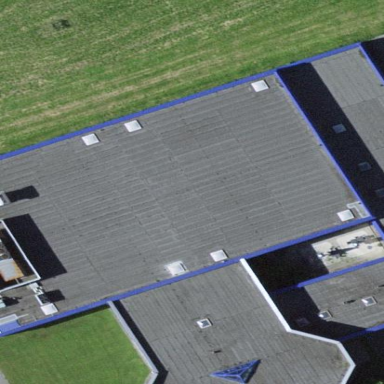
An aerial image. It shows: Commercial building.